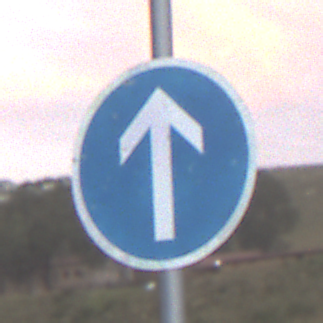
Verkehrszeichen: VorgeschriebeneFahrtrichtungGeradeaus
Umgebung: Outdoor, RoadRail
Tageszeit: SunriseSunset
Wetter: PartlyCloudy
Licht: Natural
Jahreszeit: NotSpecified
Kontrast: LowContrast